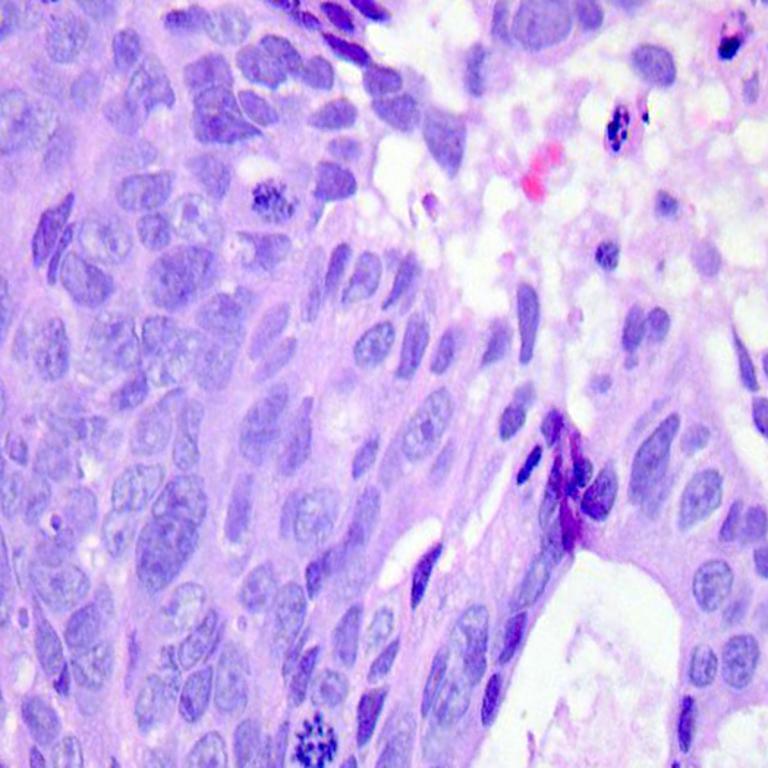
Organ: colon
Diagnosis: adenocarcinomas